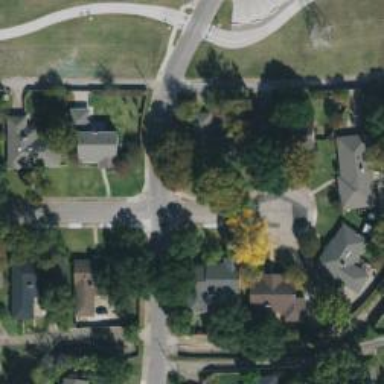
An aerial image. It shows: Residential road.